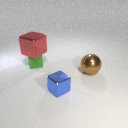
small blue metal cube in front of small green rubber cube